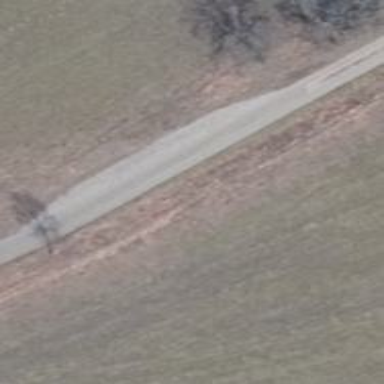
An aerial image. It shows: Unclassified road.